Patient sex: M
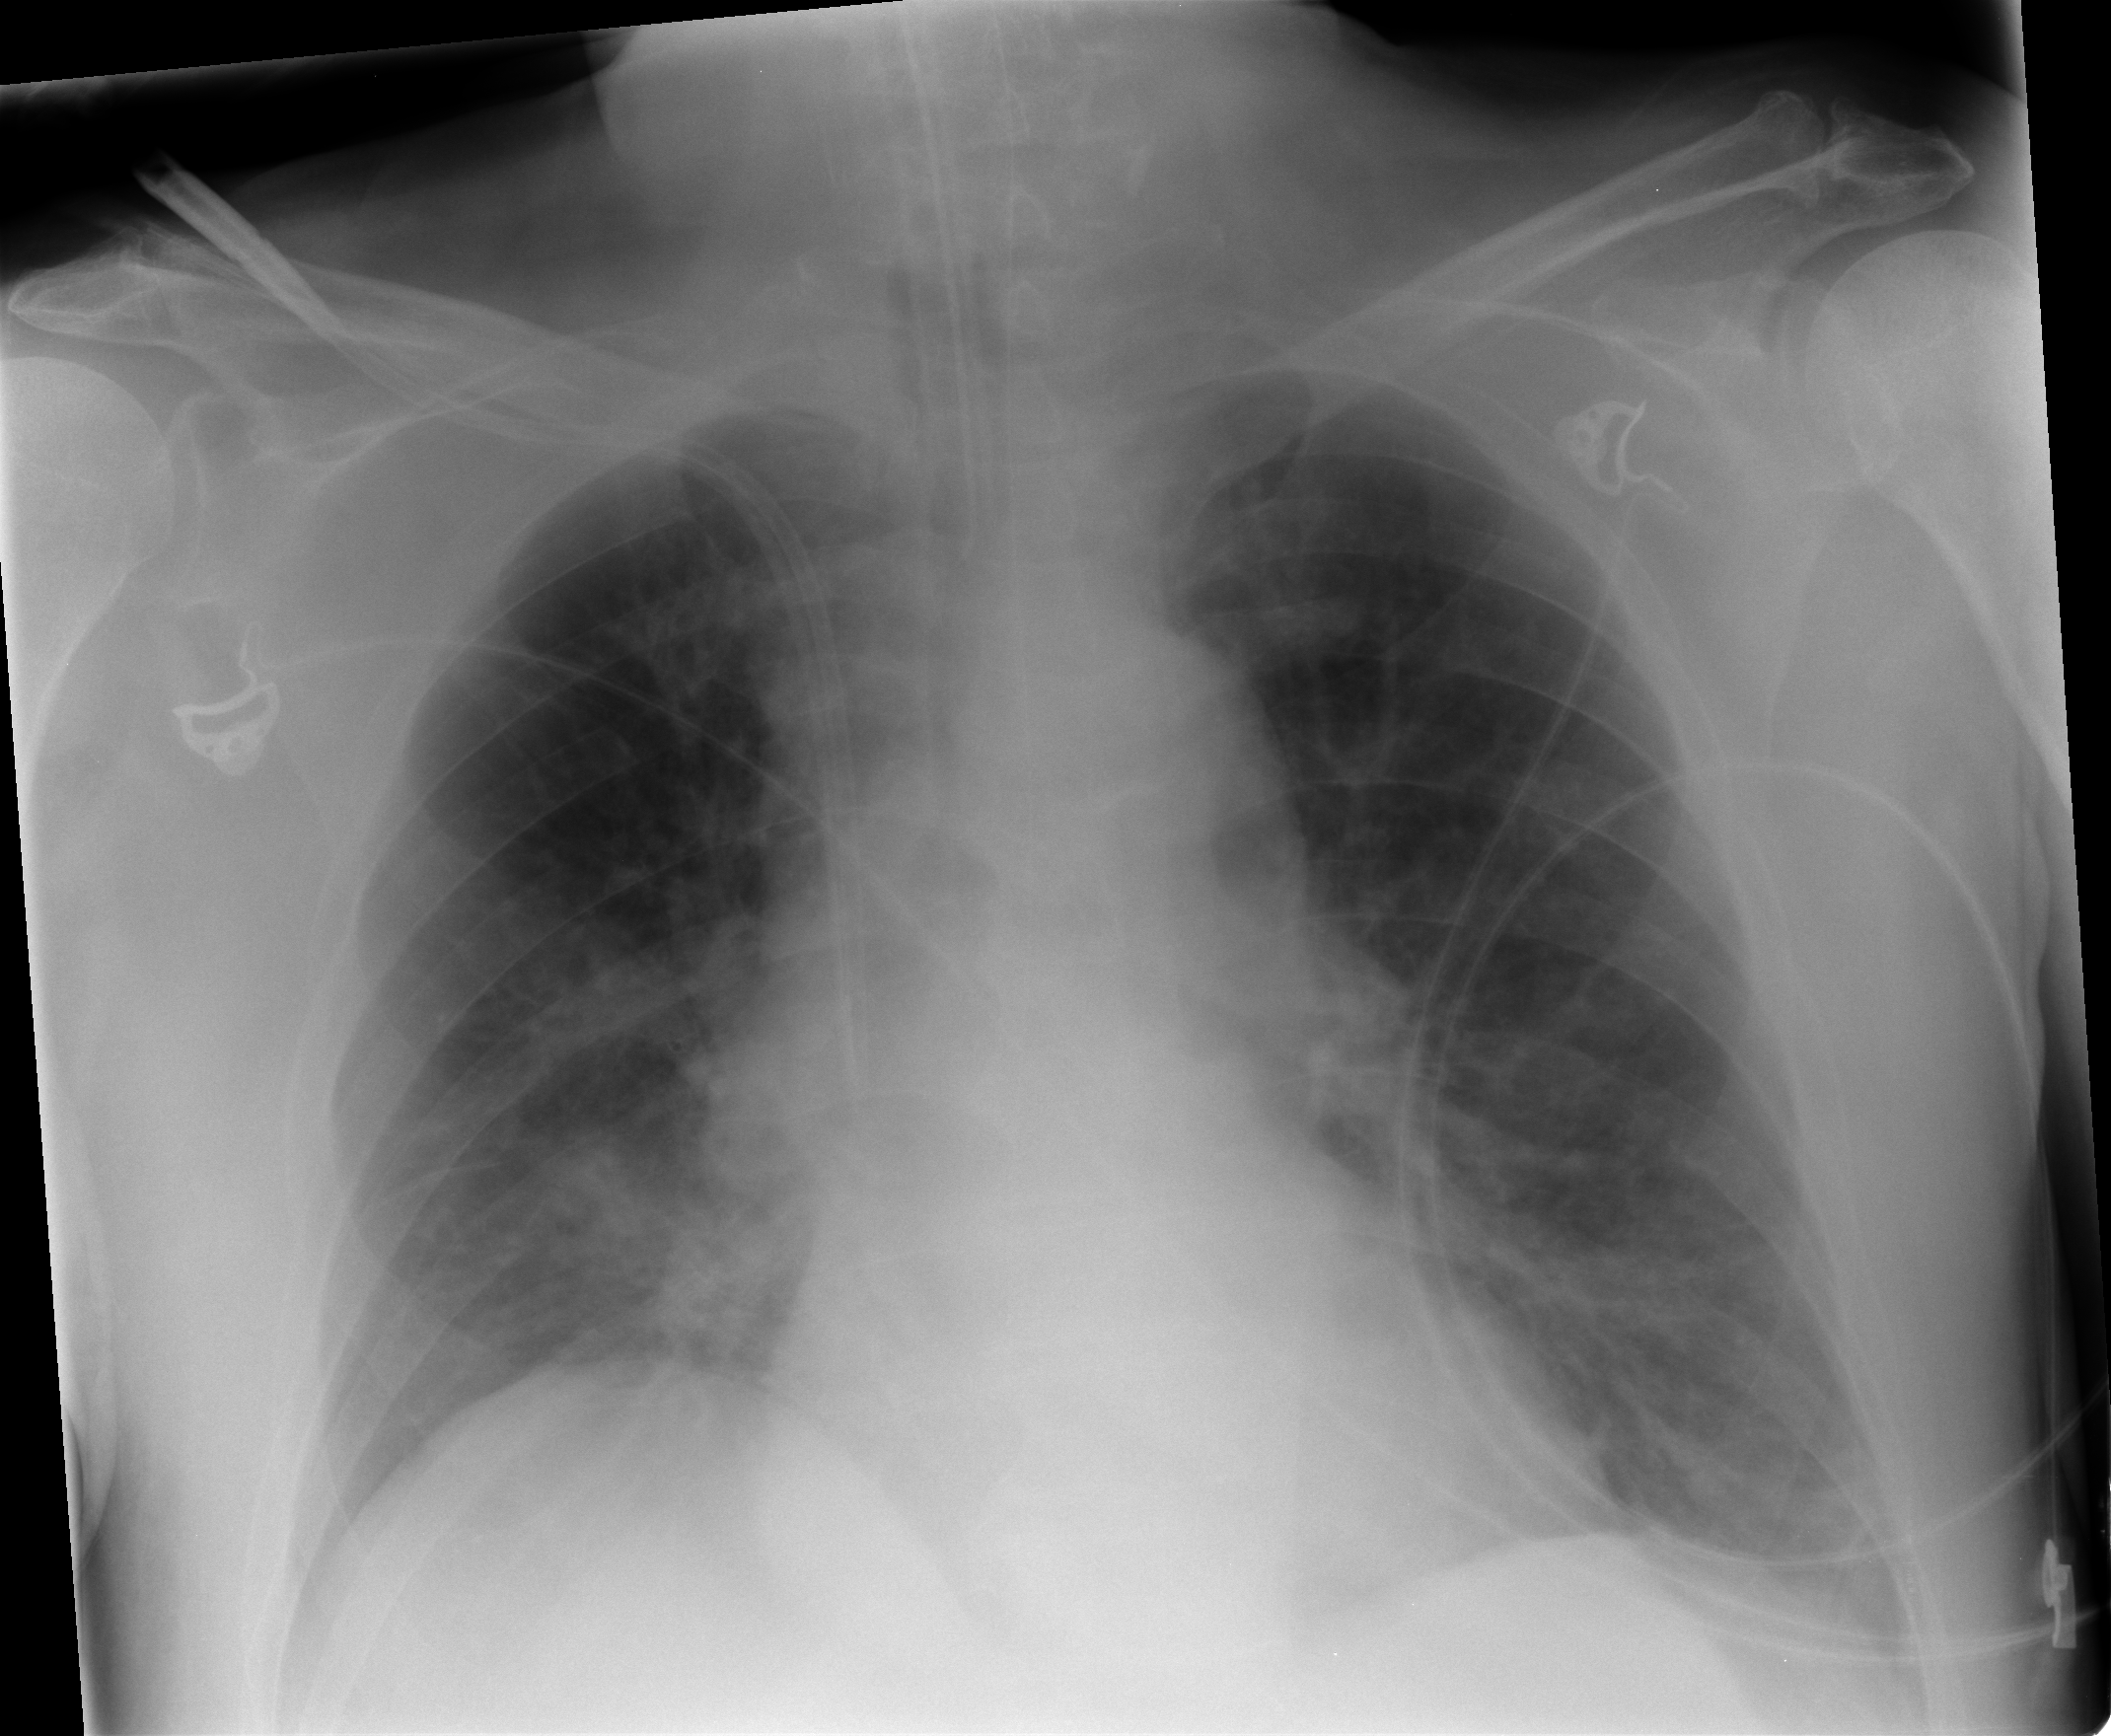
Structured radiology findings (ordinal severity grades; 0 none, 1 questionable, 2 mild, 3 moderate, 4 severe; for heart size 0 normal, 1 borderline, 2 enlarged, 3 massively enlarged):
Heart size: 0
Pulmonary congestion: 2
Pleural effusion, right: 0
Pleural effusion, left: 0
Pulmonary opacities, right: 2
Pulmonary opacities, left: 1
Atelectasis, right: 2
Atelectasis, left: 2